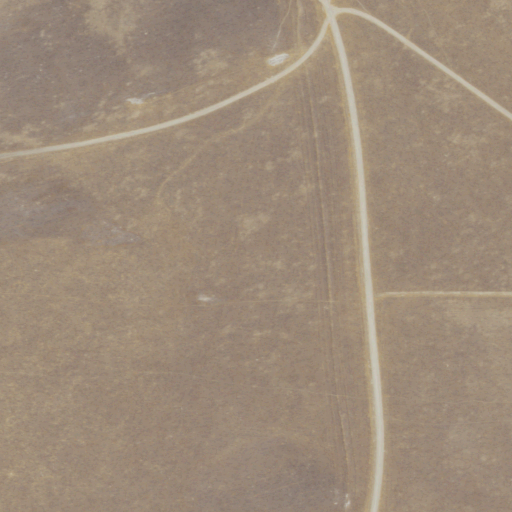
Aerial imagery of plain(s) in California named Hay Flat containing grassland and open development